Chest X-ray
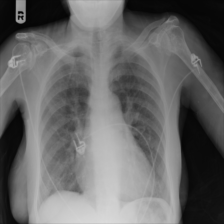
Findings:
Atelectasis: negative
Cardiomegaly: negative
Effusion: negative
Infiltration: negative
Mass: negative
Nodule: negative
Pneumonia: negative
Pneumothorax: negative
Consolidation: negative
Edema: negative
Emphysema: negative
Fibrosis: negative
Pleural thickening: negative
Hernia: negative